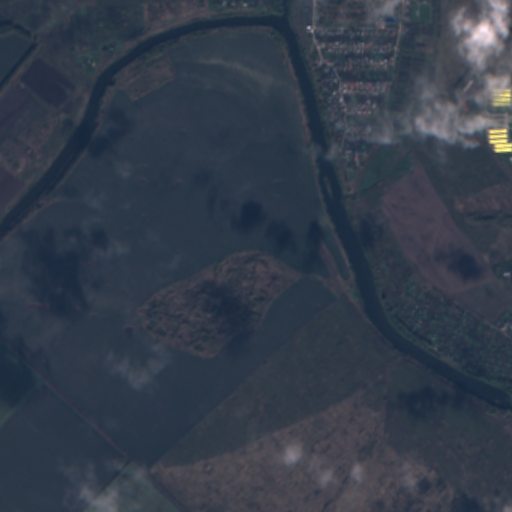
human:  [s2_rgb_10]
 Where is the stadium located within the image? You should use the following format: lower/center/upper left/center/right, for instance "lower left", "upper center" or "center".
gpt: The stadium is located in the upper right of the image.
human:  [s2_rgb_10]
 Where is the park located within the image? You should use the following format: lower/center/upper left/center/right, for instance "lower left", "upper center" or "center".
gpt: There is no park in the image.